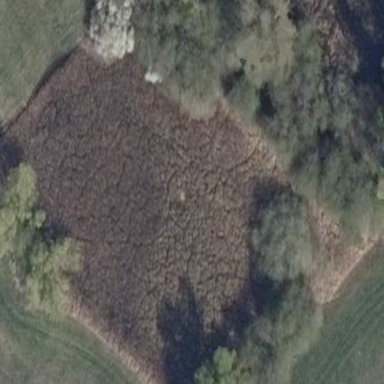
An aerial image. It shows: Wetland area dominated by reedbeds.